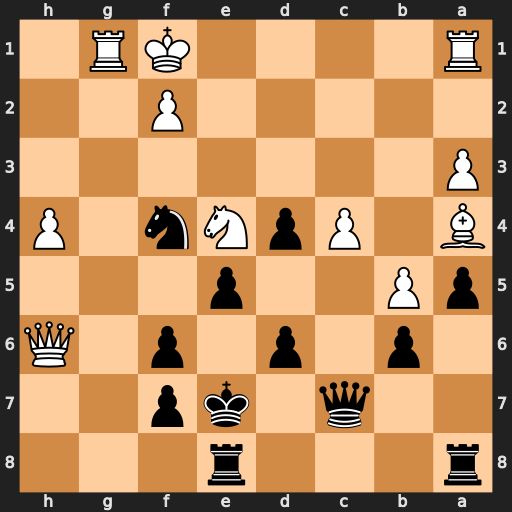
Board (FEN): r3r3/2q1kp2/1p1p1p1Q/pP2p3/B1PpNn1P/P7/5P2/R4KR1
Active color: b
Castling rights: -
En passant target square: -
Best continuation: Qxc4+ Ke1 Qe2#